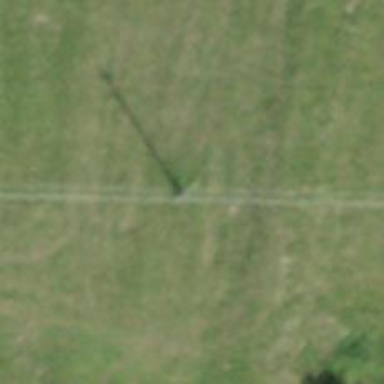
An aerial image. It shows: Power pole.